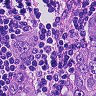
Metastatic tissue present: yes